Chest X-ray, PA view. Patient: 30 years old, sex F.
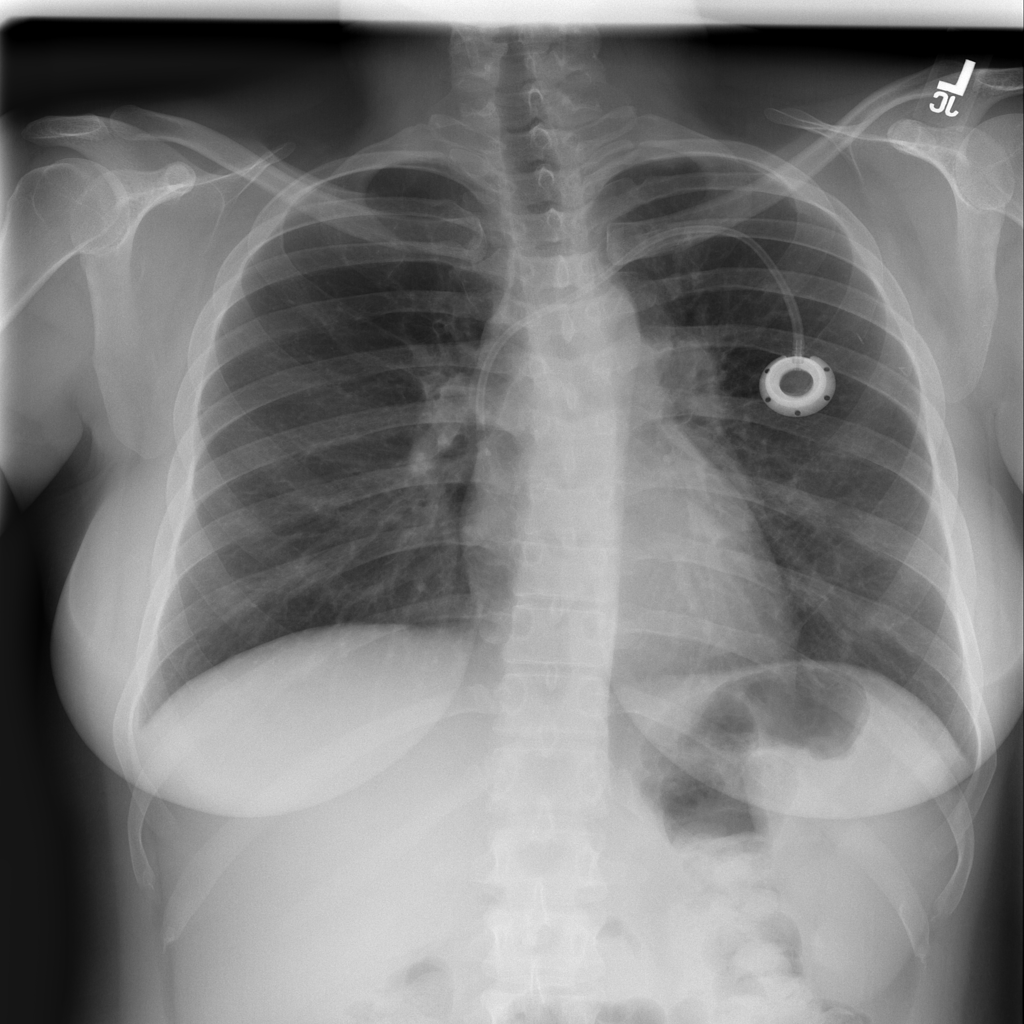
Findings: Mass